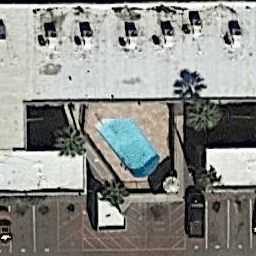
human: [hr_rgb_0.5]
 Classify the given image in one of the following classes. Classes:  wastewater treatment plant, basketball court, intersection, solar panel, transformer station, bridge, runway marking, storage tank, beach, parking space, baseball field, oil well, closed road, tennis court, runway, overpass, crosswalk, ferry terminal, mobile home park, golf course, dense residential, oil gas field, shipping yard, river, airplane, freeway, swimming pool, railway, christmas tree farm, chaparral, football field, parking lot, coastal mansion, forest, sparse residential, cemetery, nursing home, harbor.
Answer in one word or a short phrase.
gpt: swimming pool